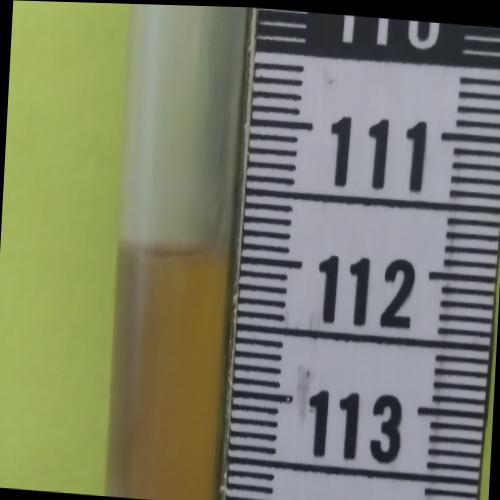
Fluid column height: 112.0 cm